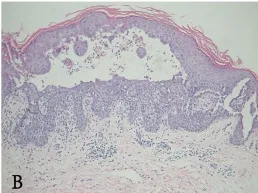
(A,B) Epidermal hyperkeratosis accompanied by parakeratosis, acantholysis with the appearance of a dilapidated brick-wall, and formation of intraepidermal blisters.
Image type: pathology (h&e)